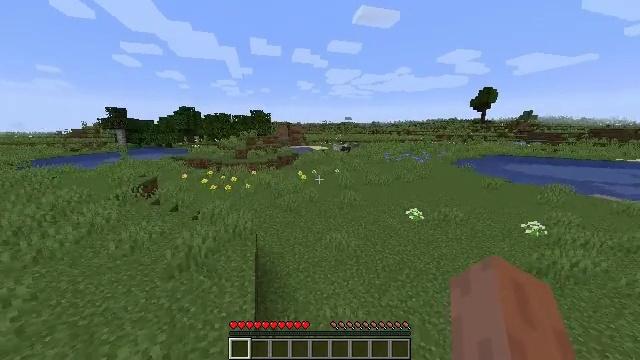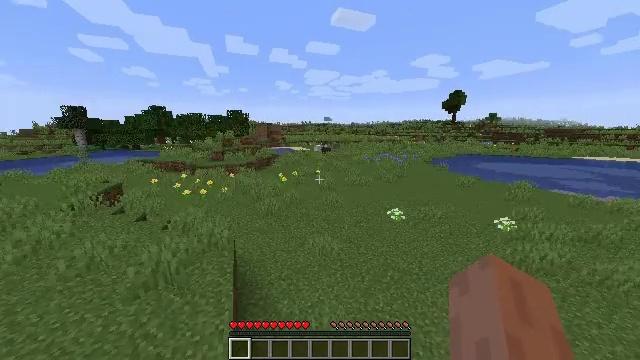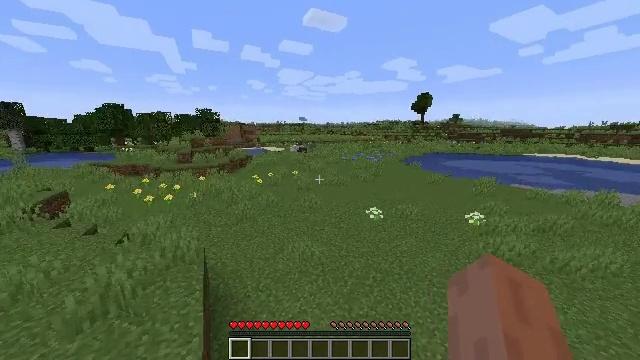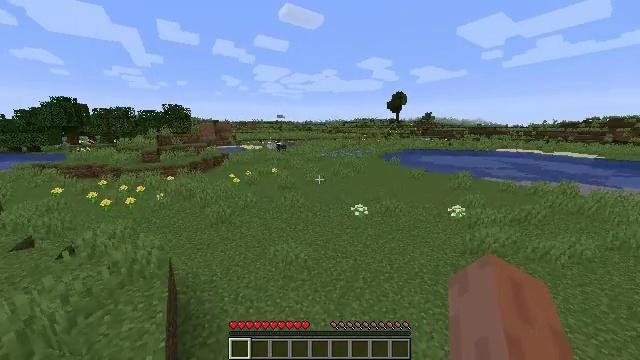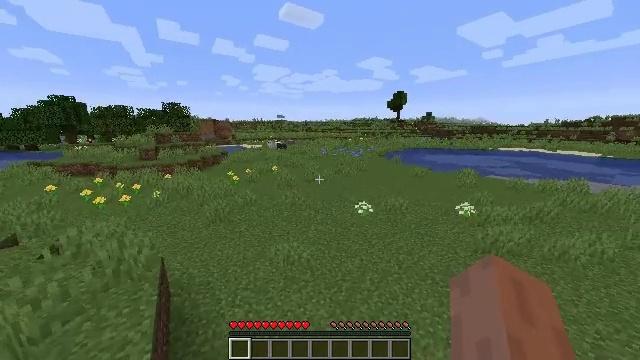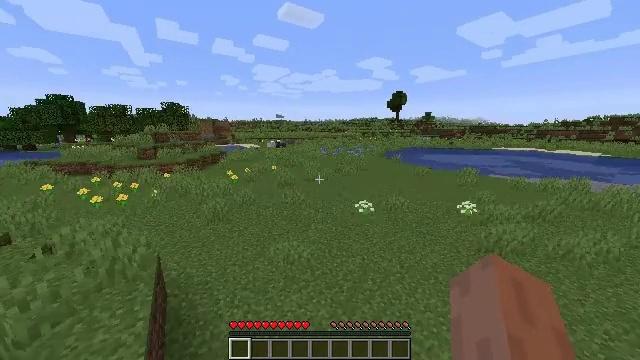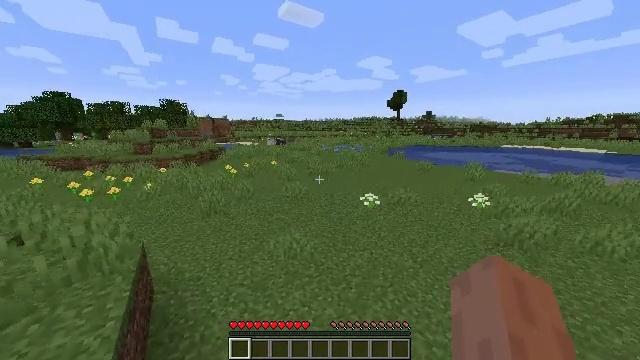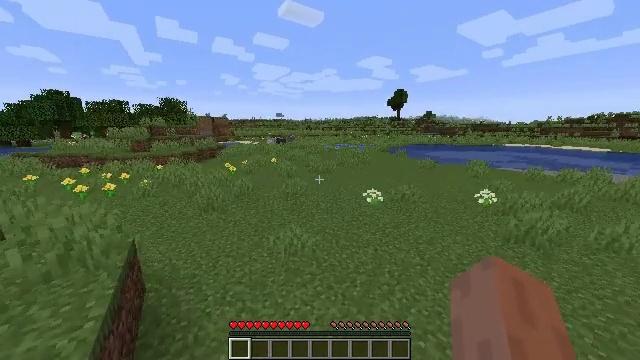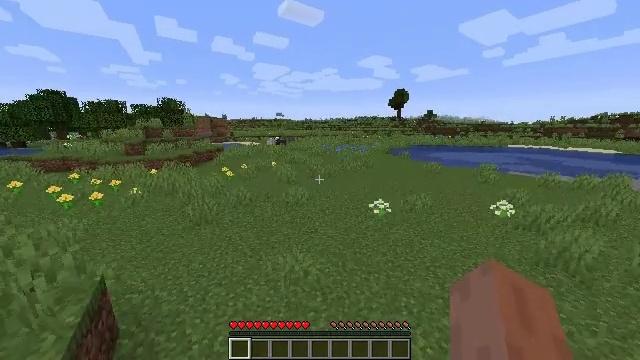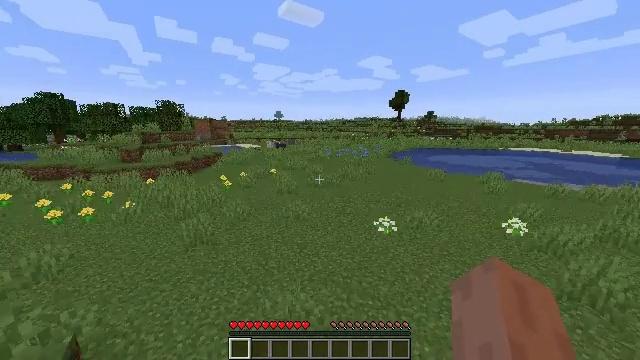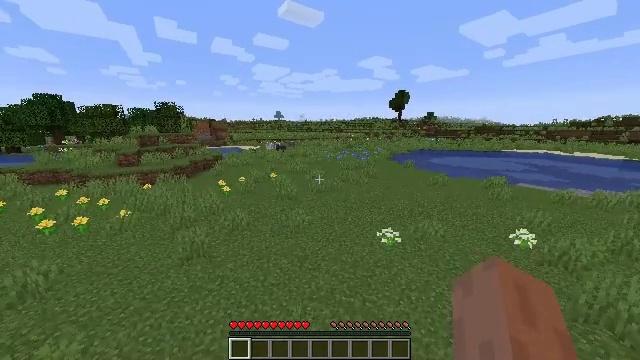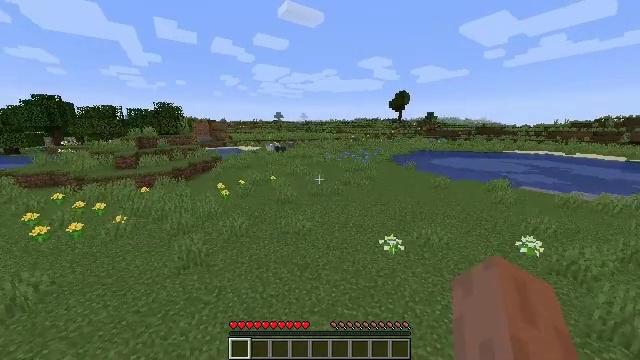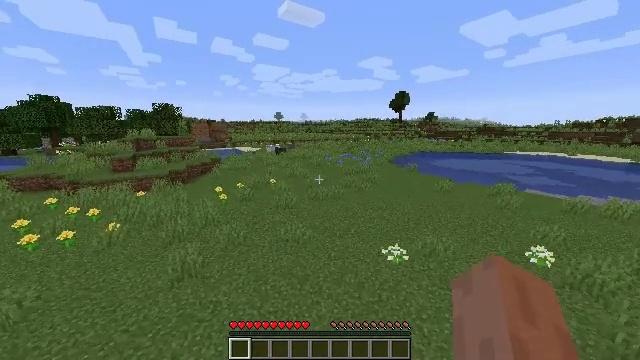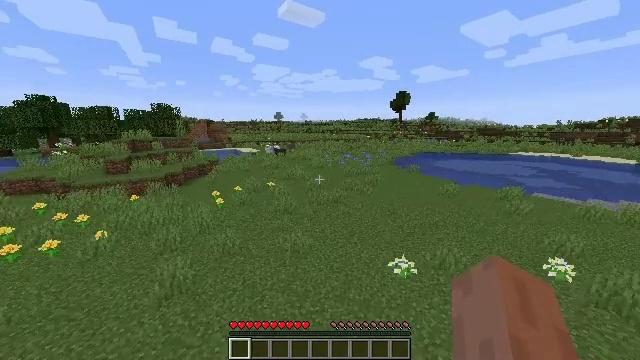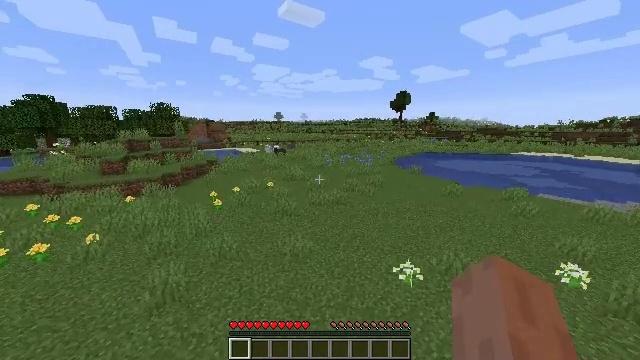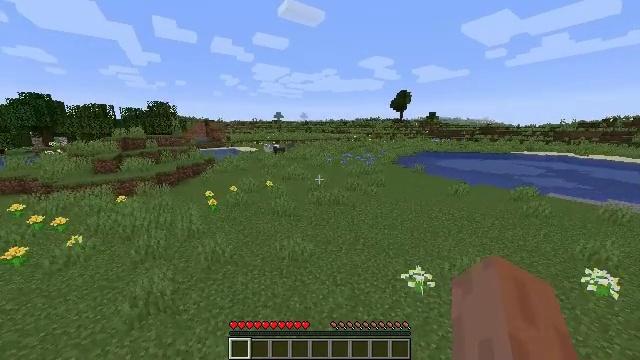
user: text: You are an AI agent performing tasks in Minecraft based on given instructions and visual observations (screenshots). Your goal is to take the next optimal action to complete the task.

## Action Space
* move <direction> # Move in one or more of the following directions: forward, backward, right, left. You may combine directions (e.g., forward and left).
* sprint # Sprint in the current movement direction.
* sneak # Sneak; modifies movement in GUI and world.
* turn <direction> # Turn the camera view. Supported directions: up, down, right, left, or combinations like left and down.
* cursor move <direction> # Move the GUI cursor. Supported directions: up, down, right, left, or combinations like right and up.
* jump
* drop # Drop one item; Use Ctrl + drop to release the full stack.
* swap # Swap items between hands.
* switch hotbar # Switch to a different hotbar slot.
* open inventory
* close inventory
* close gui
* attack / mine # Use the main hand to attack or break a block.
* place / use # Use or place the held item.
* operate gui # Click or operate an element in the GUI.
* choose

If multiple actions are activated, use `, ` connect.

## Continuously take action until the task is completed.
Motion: motion action
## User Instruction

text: Gather the peony by left-clicking.
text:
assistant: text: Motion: move forward, sprint, turn right, jump
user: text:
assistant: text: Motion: move forward, sprint, turn right, jump
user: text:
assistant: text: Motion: move forward, sprint, turn right, jump
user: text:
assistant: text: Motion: move forward, sprint, jump
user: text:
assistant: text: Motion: move forward, sprint, jump
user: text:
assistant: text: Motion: move forward, sprint, jump
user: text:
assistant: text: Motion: move forward, sprint, jump
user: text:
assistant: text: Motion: move forward, sprint, jump
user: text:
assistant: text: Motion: move forward, sprint, jump
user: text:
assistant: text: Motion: move forward, sprint, jump
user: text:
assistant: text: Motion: move forward, sprint, jump
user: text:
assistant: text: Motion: move forward, sprint, jump
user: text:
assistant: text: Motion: move forward, sprint, jump
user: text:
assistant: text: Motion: move forward, sprint, jump
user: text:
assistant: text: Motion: move forward, sprint, jump
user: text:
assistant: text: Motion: move forward, sprint, jump
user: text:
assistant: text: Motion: move forward, sprint, jump
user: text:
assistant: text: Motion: move forward, sprint, turn right, jump
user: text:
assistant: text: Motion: move forward, sprint, turn right, jump
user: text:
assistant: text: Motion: move forward, sprint, jump
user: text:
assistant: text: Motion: move forward, sprint, jump
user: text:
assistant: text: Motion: move forward, sprint, turn up, jump
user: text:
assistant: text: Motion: move forward, sprint, jump
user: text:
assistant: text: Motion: move forward, sprint, jump
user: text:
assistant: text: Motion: move forward, sprint, jump
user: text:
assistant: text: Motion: move forward, sprint, jump
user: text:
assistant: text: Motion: move forward, sprint, jump
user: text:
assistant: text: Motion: move forward, sprint, turn up, jump
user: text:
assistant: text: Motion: move forward, sprint, turn right, jump
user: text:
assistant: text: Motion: move forward, sprint, jump